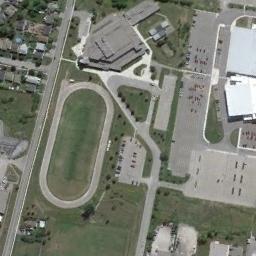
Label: ground_track_field